Field crop: maize
Growth stage: 1
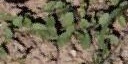
Species: convolvulus